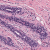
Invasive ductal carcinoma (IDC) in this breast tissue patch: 0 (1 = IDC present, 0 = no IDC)